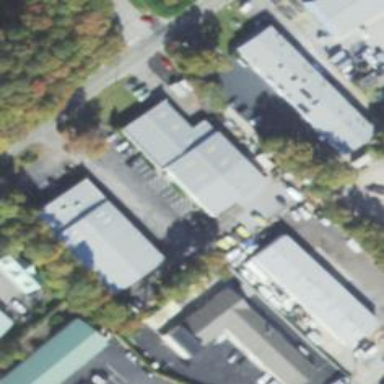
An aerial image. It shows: Commercial building.